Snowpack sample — Loveland Pass, Silver Plume, Colorado, USA (2/11/26, 12:00 PM MST)
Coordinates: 39.663, -105.886
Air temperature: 35 °F
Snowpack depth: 82 cm
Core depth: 30 cm
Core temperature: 28.4 °F
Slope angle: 13°, slope face: 12°
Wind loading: high
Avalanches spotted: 1
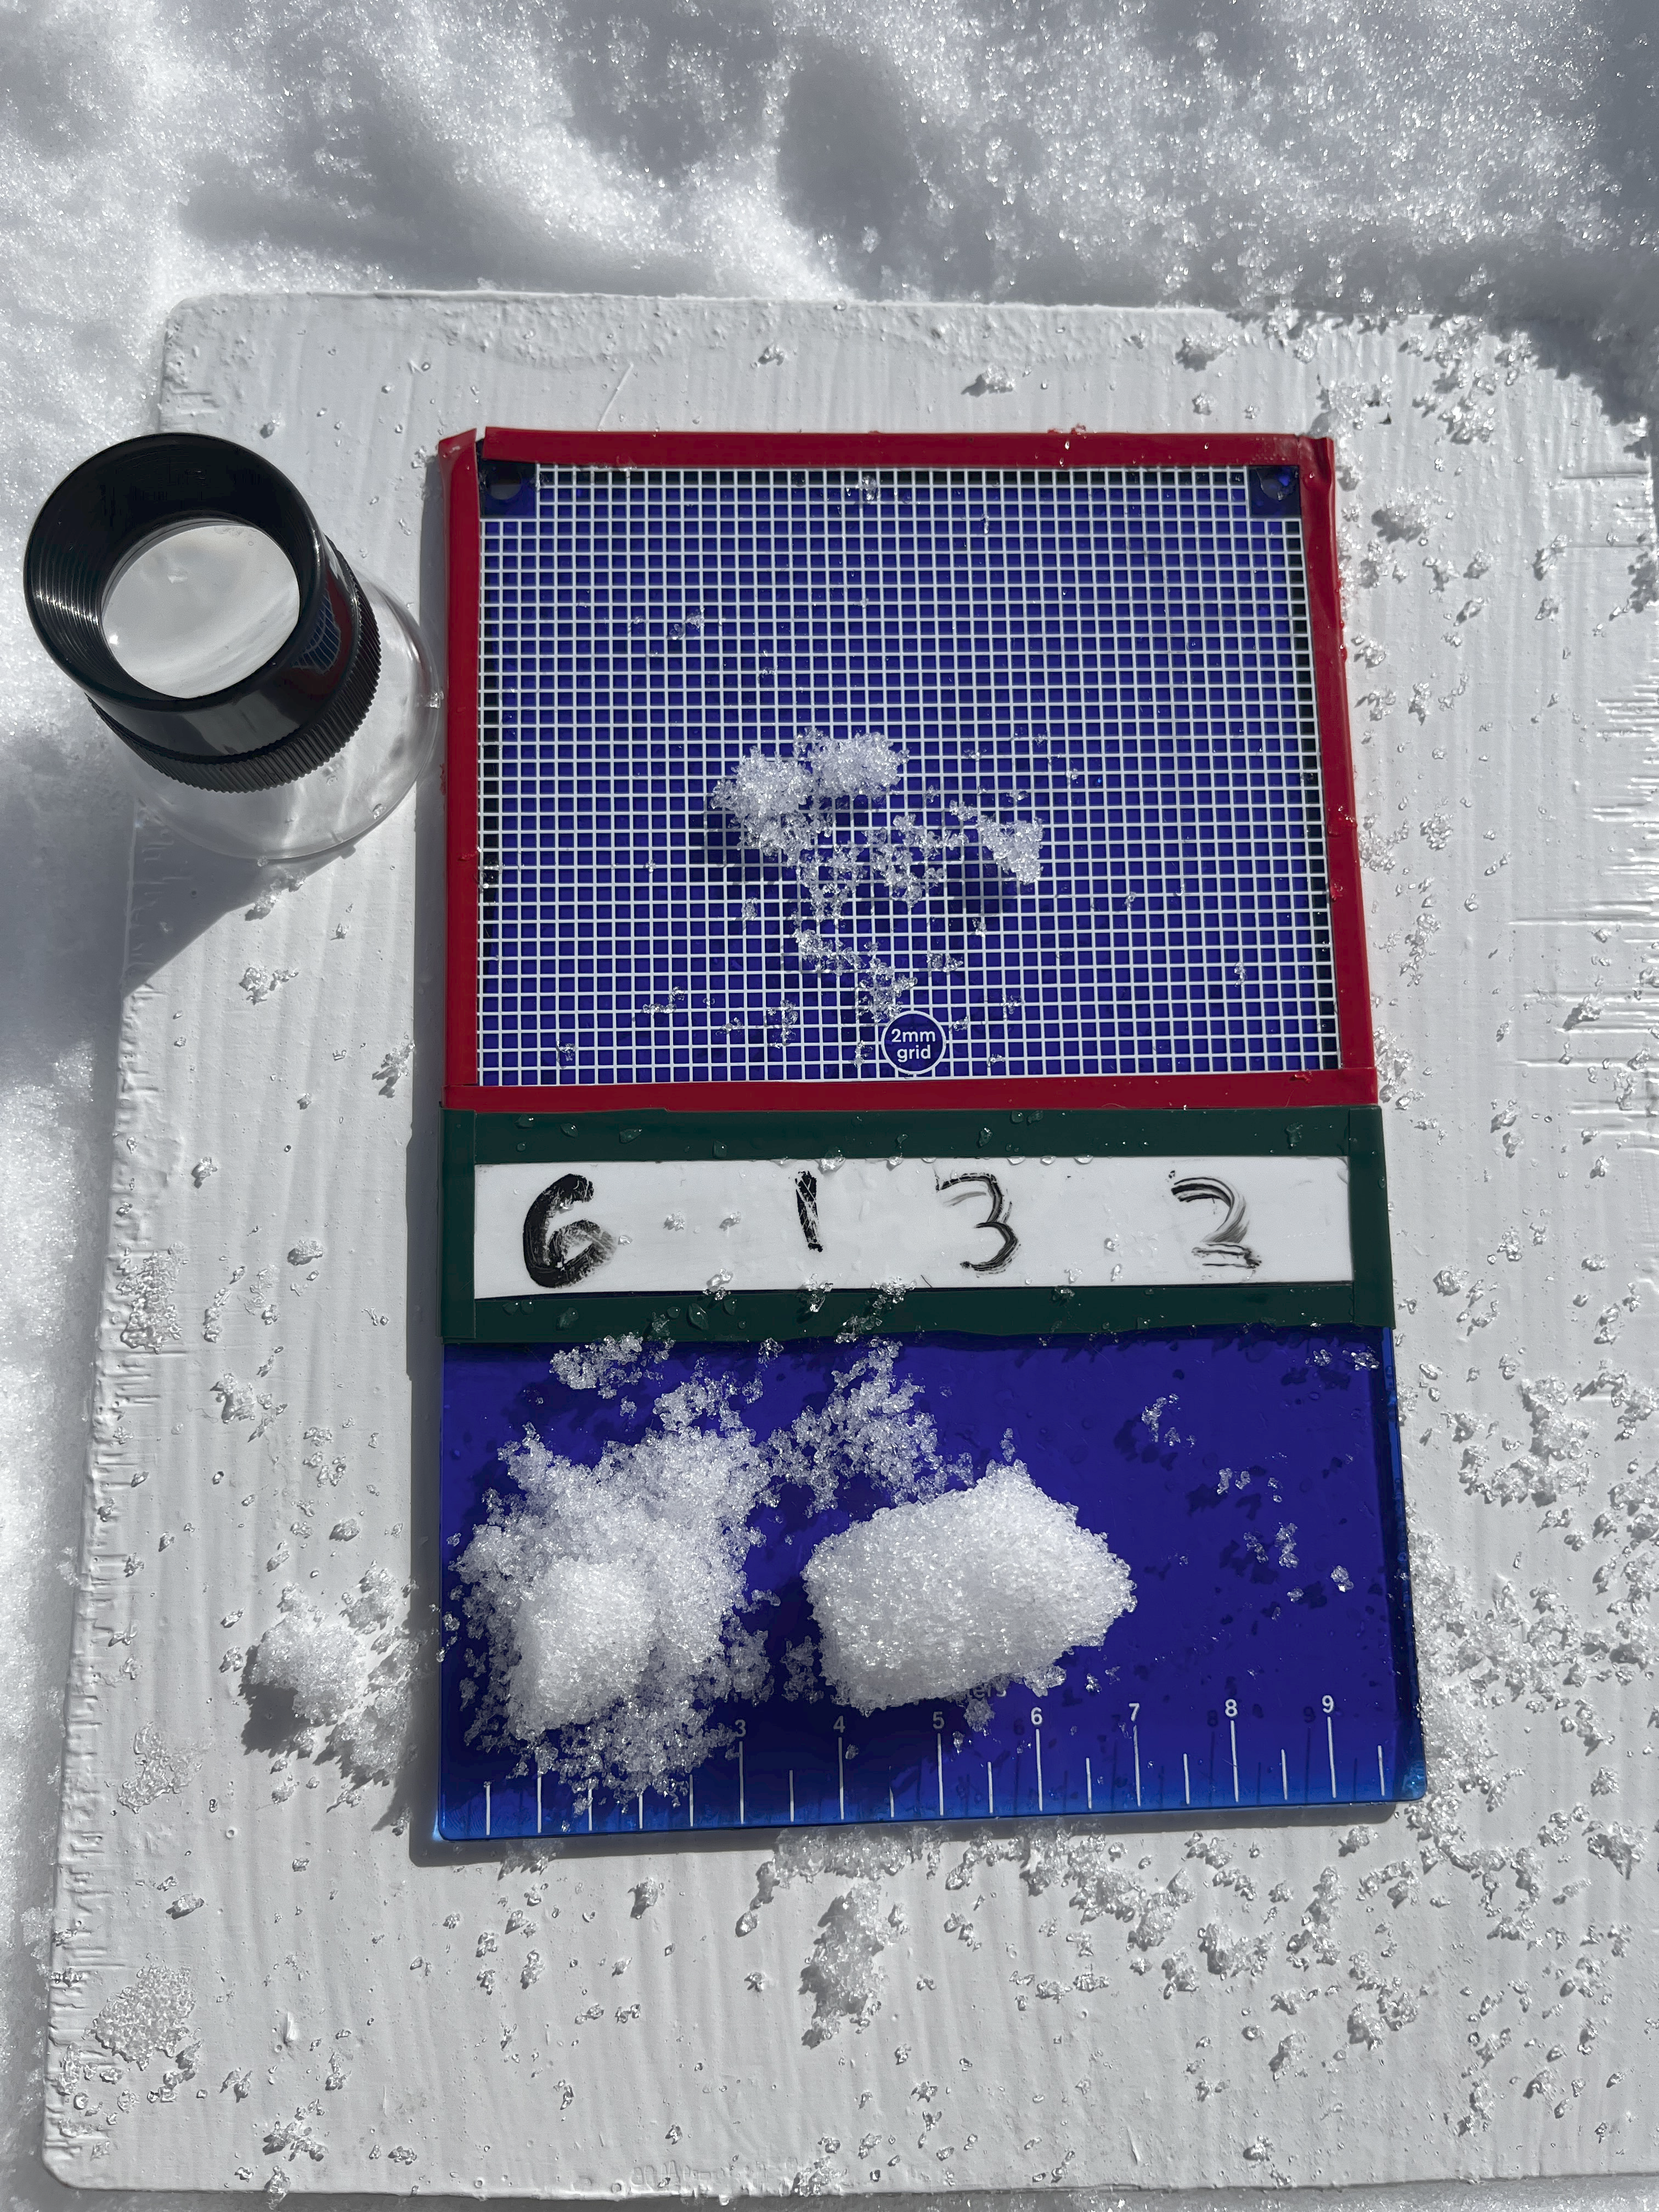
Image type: crystal_card
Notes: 1 small avalanche spotted on the north side of the bowl, lots of wind loading